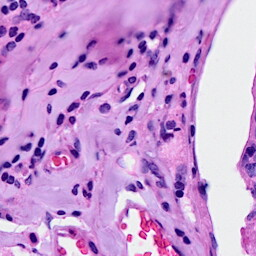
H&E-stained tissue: Breast